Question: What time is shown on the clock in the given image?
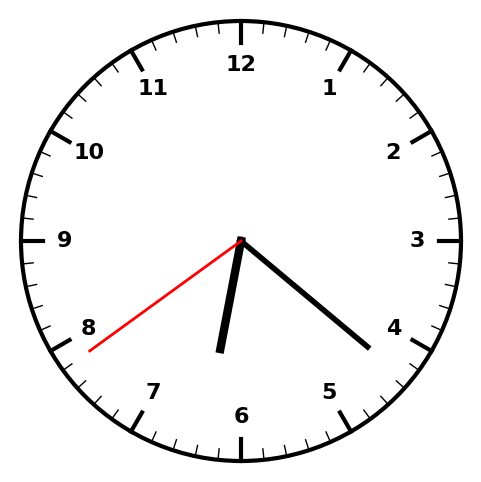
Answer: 06:21:39